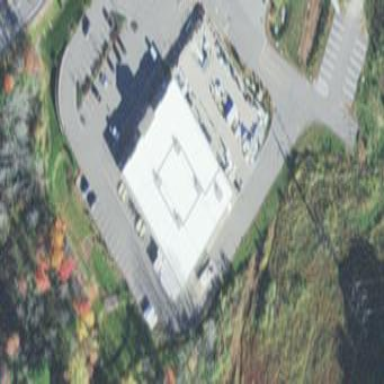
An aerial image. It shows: Retail building that serves as country store.